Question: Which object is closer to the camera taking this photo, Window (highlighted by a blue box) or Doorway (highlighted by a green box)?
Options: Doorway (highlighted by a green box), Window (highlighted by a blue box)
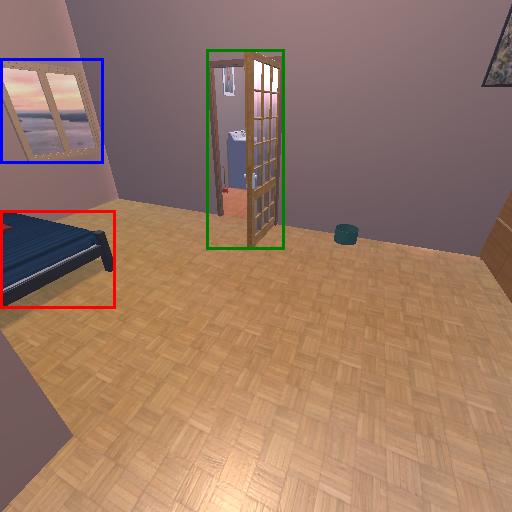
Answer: Doorway (highlighted by a green box)